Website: apple
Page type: address-validator
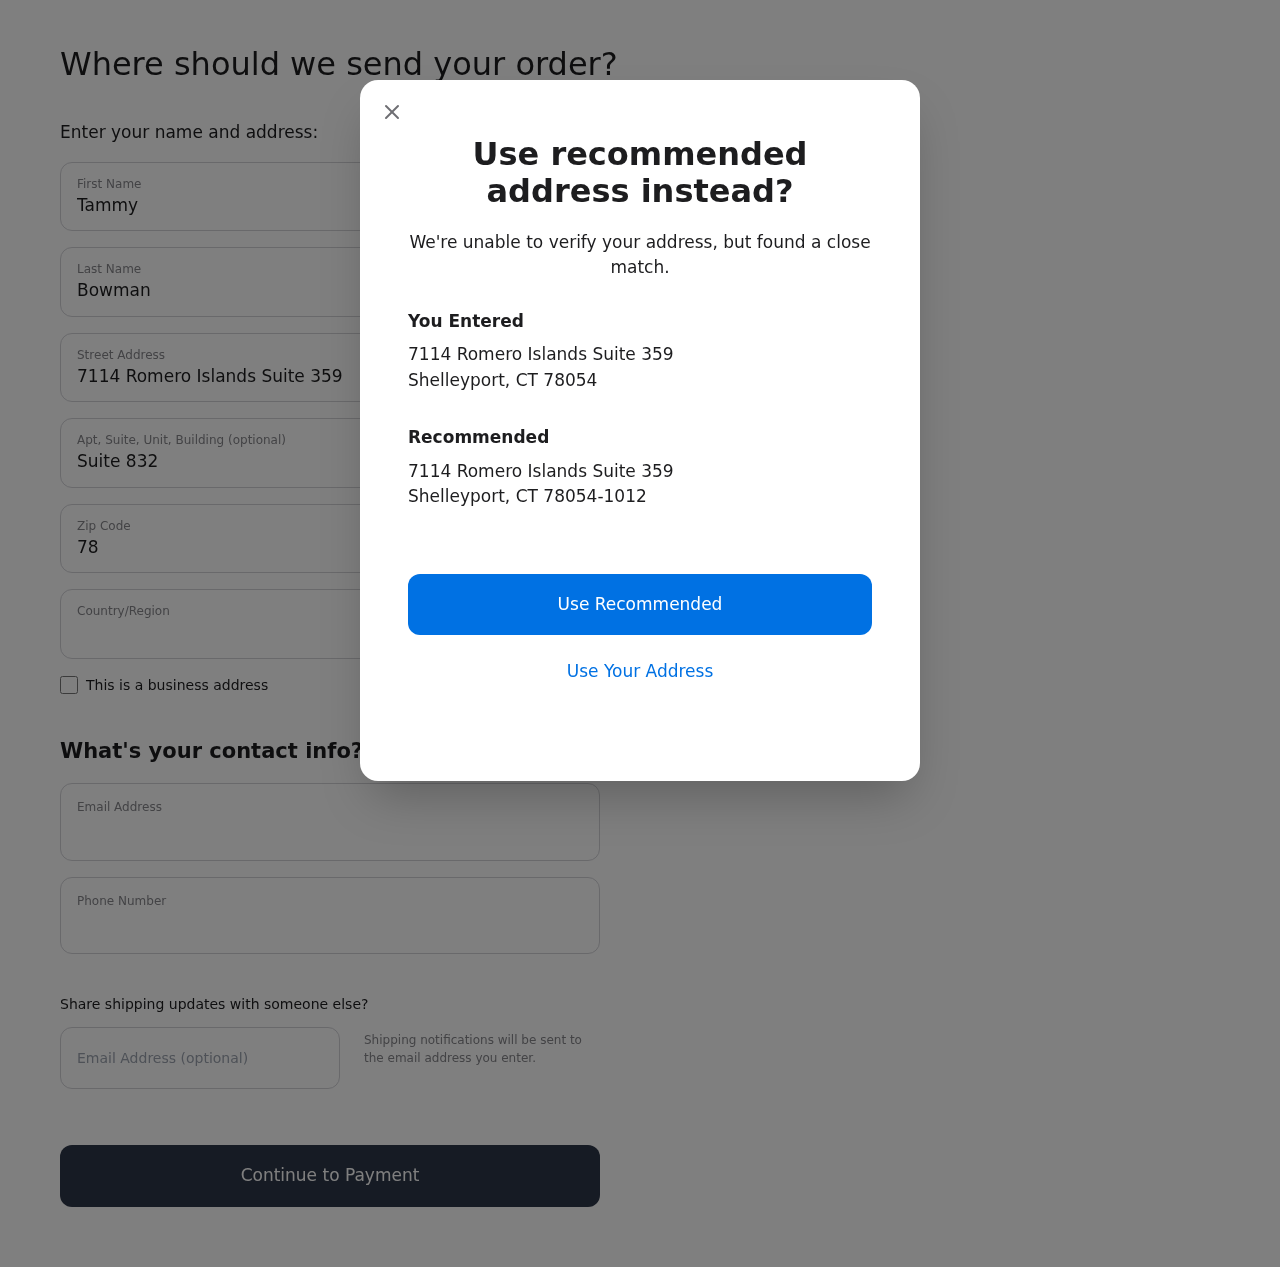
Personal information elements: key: PII_CITY
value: Shelleyport
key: PII_COUNTRY
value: United States
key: PII_EMAIL
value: tammybowman@gmail.com
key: PII_FIRSTNAME
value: Tammy
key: PII_GIFT_EMAIL
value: felicia.williams@hotmail.com
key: PII_LASTNAME
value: Bowman
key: PII_PHONE
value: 7083349645
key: PII_POSTCODE
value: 78054
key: PII_POSTCODE_FULL
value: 78054-1012
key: PII_STATE_ABBR
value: CT
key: PII_STREET
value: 7114 Romero Islands Suite 359
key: PII_STREET2
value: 7114 Romero Islands Suite 359
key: PII_STREET2
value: Suite 832
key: PII_CITY2
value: Shelleyport
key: PII_STATE_ABBR2
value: CT